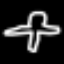
Label: airplane